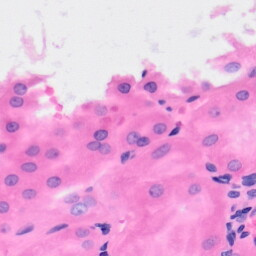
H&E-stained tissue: Kidney